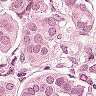
Metastatic tissue present: yes